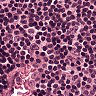
Metastatic tissue present: no